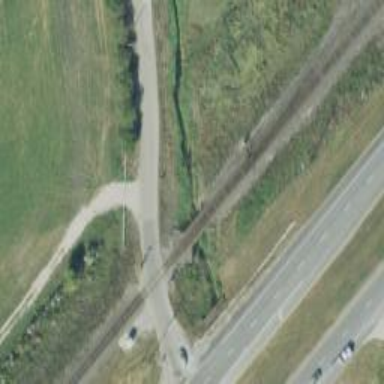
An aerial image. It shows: Level crossing with lights and saltire.